Field crop: maize
Growth stage: 2
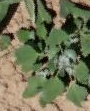
Species: chenopodium